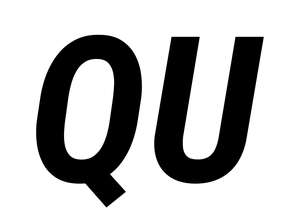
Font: Roboto-Italic_Condensed_Bold_Italic